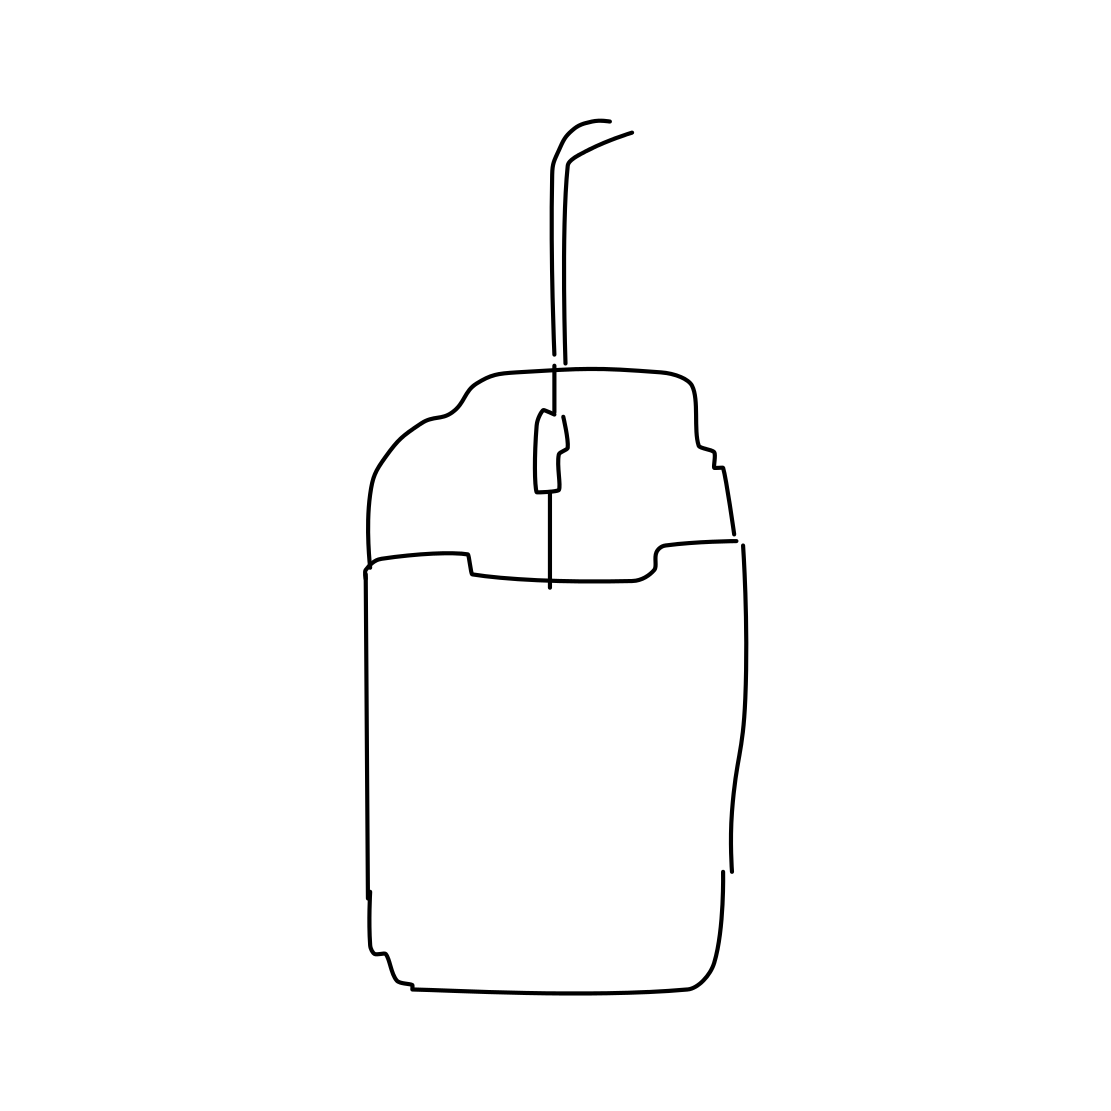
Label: computer-mouse